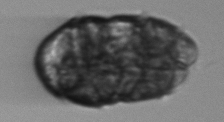
Label: Margalefidinium